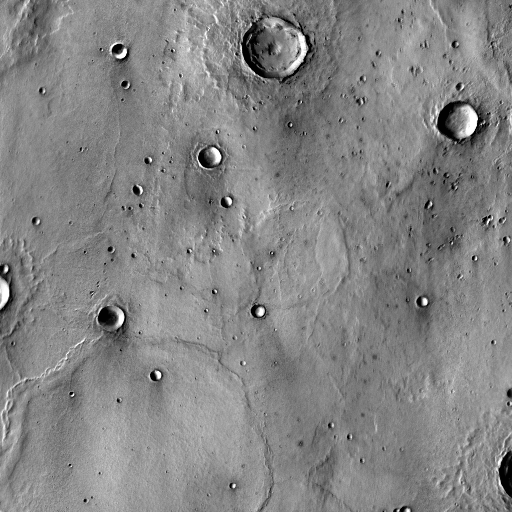
Crater classes present: Background, Other, Layered, Buried, Secondary